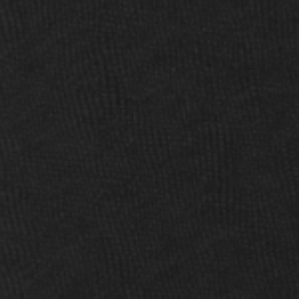
Label: frost